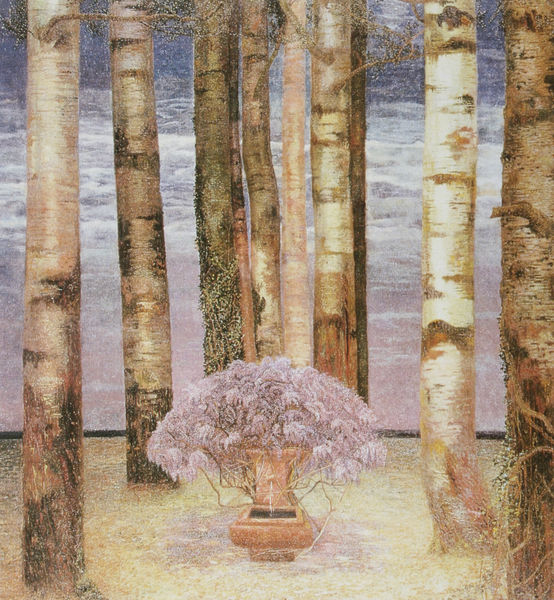
Titel: Glyzinienbrunnen im Pappelhain
Künstler: Emilie Mediz-Pelikan
Institution: Privatbesitz
Schlagwörter: baum, blau, blätter, dunkel, gemälde, himmel, meer, wasser, weiß, wolken, bäume, gelb, grün, landschaft, ocker, sand, see, äste, blume, blumen, braun, grau, hell, hintergrund, licht, schwarz, vordergrund, eis, wolke, beige, hochformat, malerei, symbolismus, ast, baumstamm, birke, birken, erde, horizont, horizontlinie, stamm, strauch, zweige, gewässer, boden, kelch, pflanze, rosa, wald, brunnen, krug, vase, bewölkt, blumenvase, lila, violett, stämme, jugendstil, strauss, flieder, surreal, surrealismus, parallel, zweig, lichtung, becken, senkrecht, efeu, birkenwald, rinde, waagerecht, mittelpunkt, pokal, zentriert, vertikal, parallellen, birkenstämme